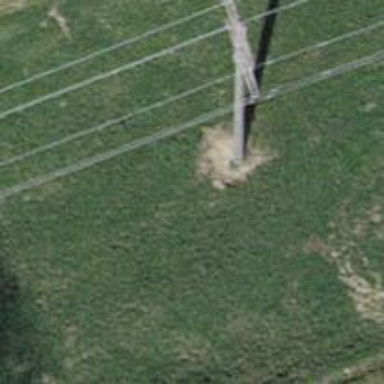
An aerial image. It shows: Concrete power pole.